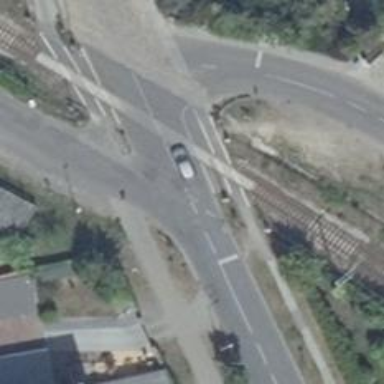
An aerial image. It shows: Railway crossing with traffic signals and full barriers.